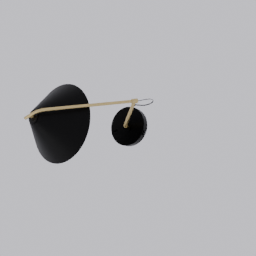
Label: lighting